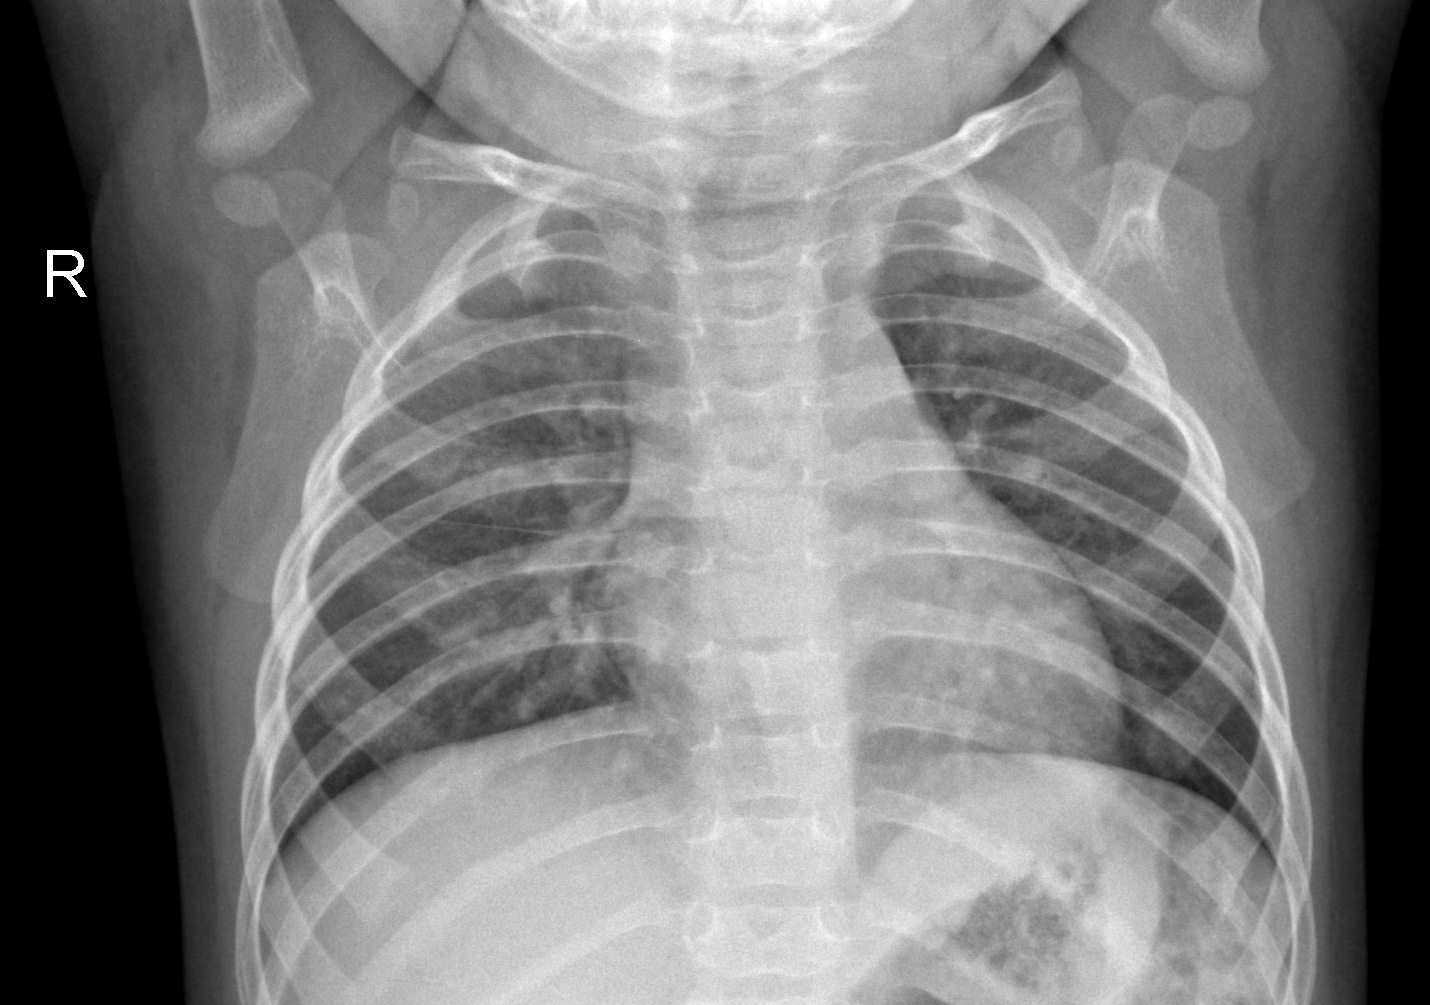
Diagnosis: NORMAL